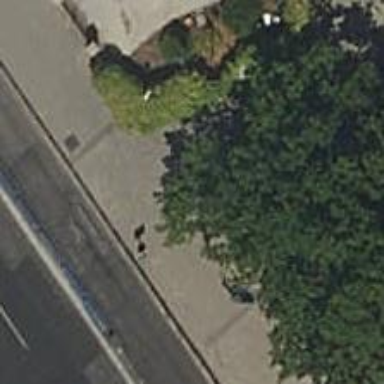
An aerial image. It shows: Sidewalk made of paving stones.